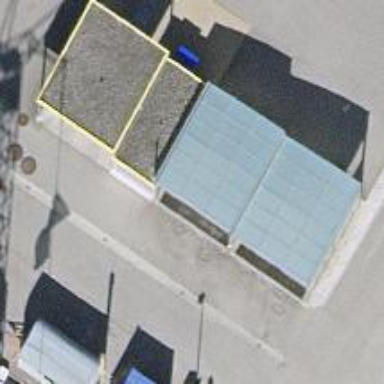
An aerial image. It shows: Building with skillion glass roof.